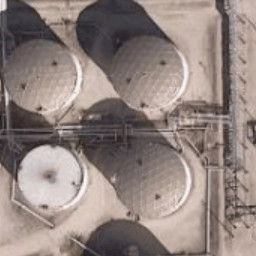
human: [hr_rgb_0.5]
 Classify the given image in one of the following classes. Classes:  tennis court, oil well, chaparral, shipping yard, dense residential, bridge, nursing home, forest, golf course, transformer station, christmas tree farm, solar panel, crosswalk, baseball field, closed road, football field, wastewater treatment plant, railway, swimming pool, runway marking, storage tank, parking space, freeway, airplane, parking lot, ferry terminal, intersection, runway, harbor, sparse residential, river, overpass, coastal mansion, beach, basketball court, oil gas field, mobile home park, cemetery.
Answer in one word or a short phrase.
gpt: storage tank